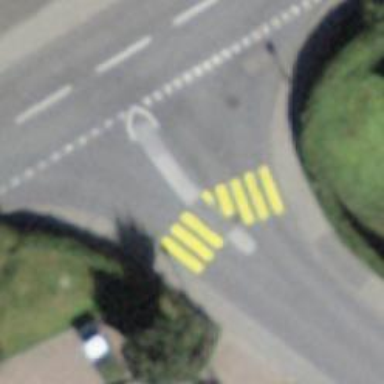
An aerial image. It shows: Zebra crossing on the road.